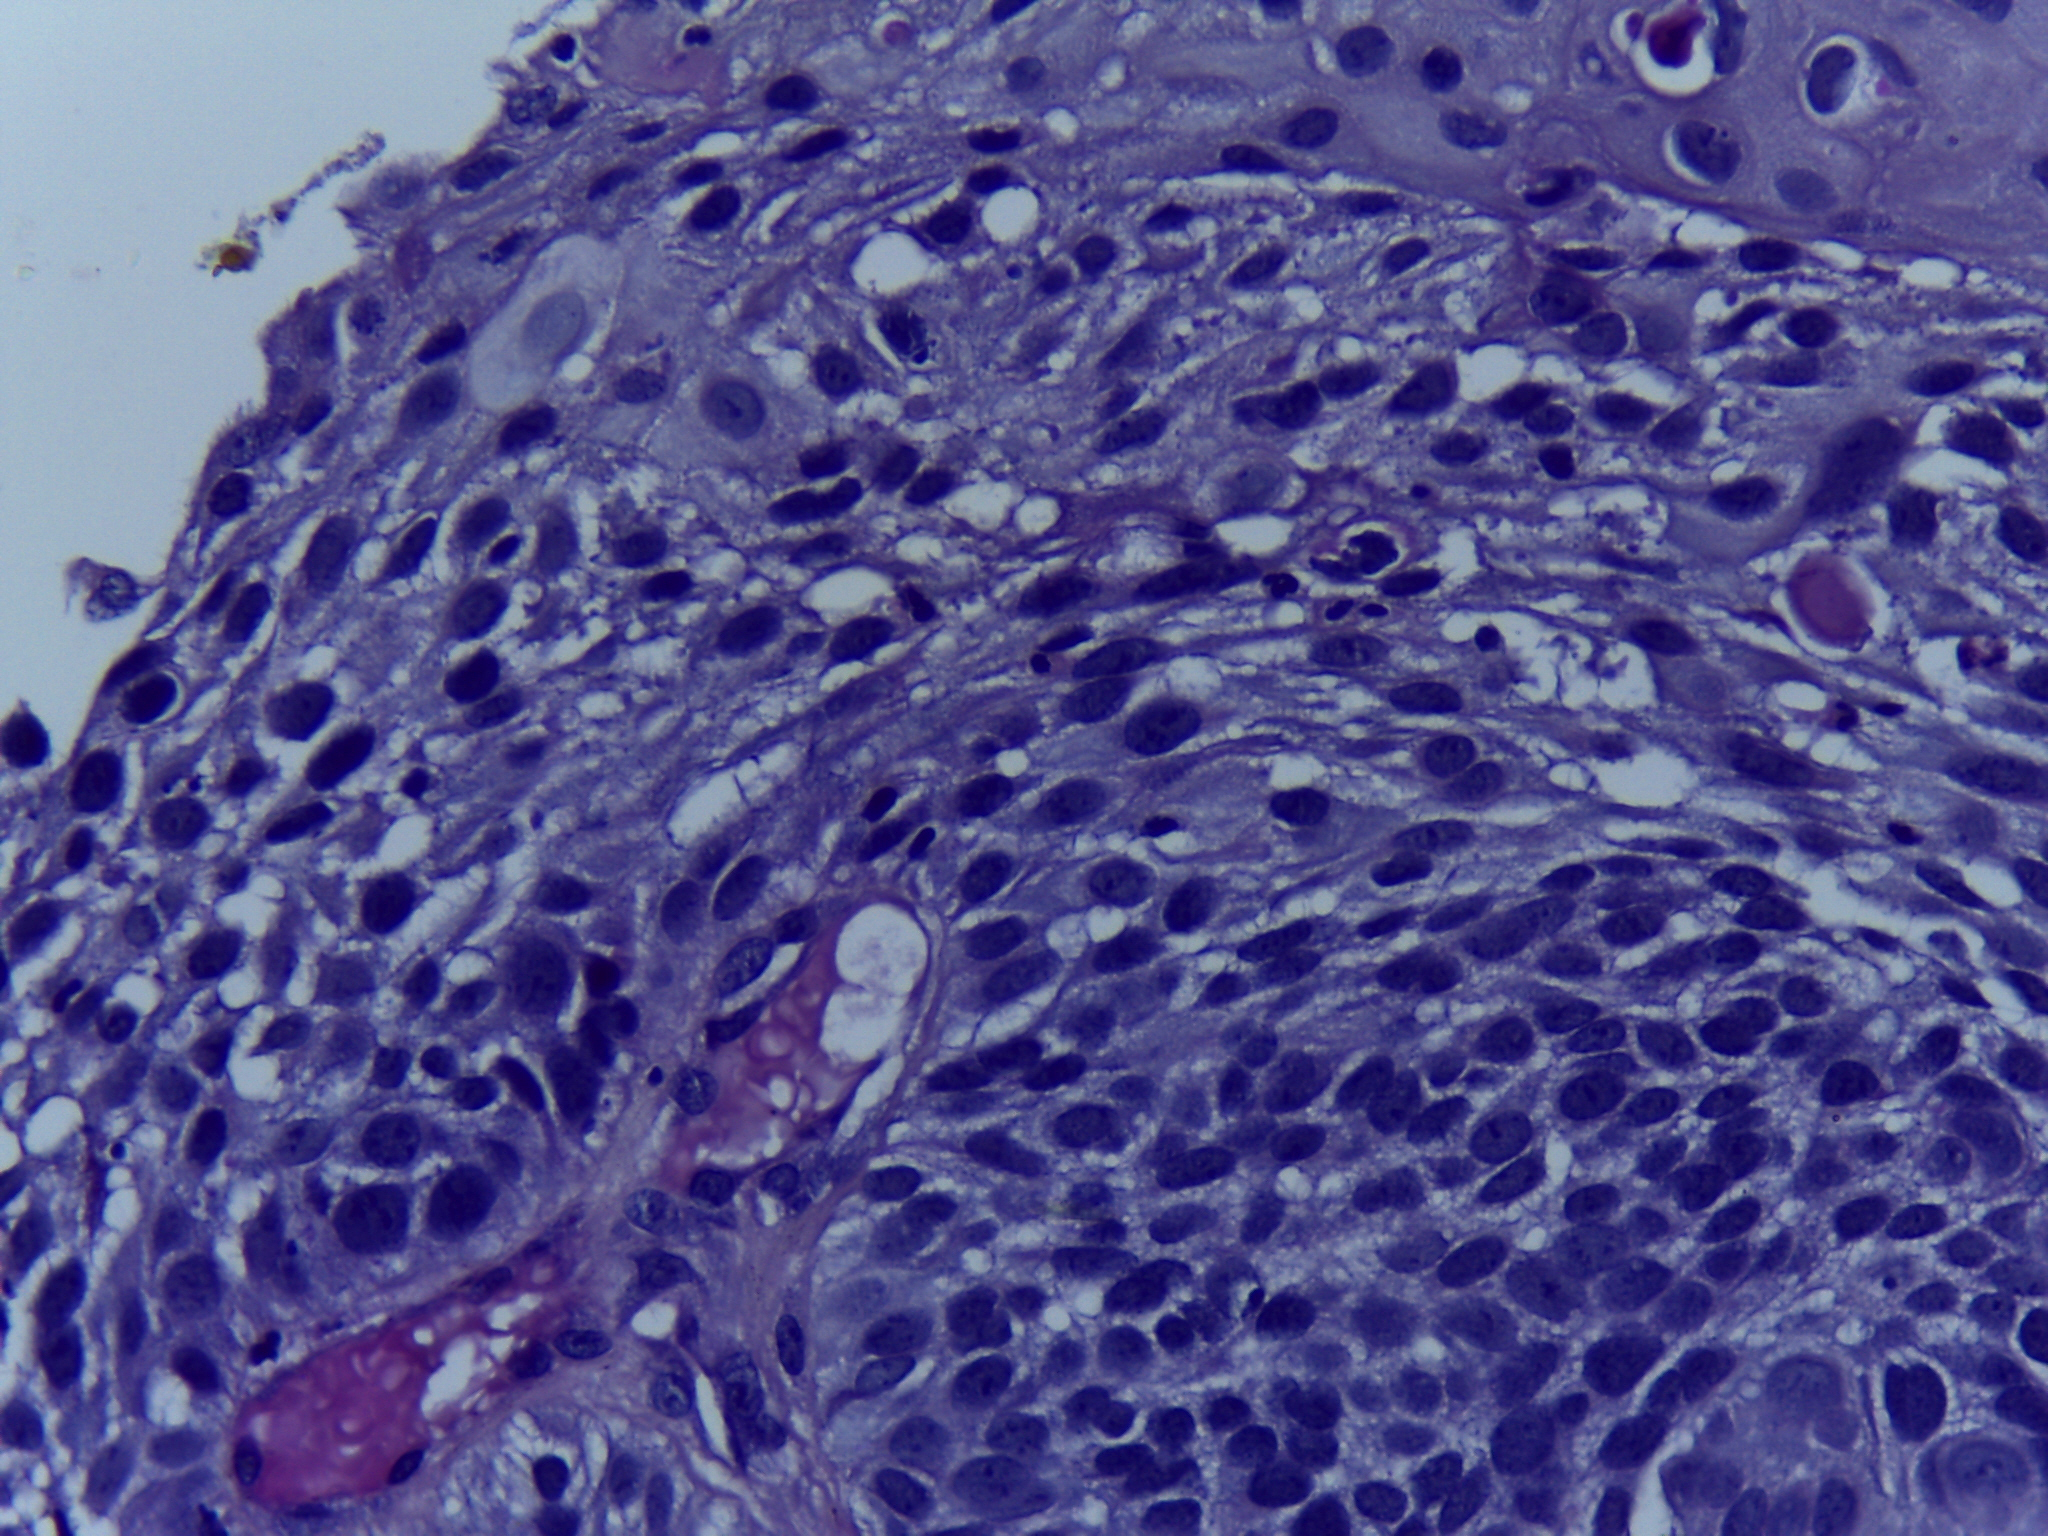
Diagnosis: OSCC